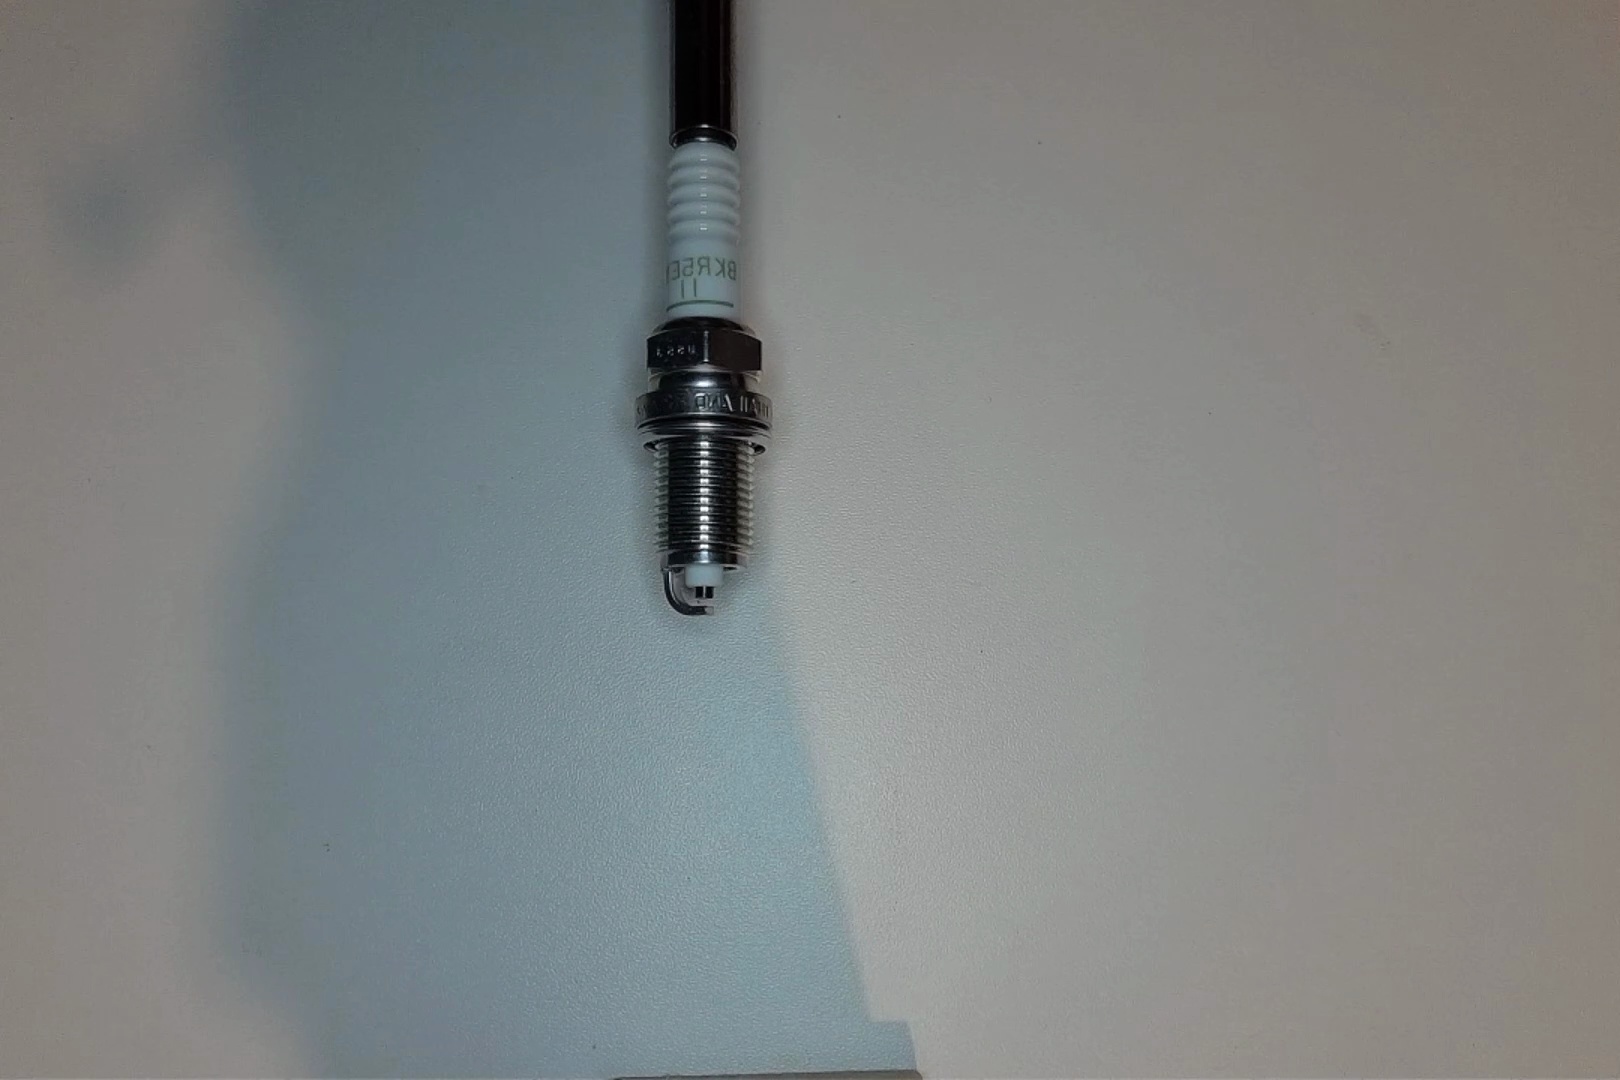
Label: normal